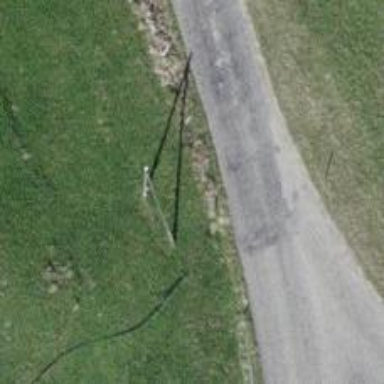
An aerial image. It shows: Minor power line.